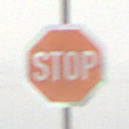
Verkehrszeichen: Stop
Umgebung: Outdoor, Nature
Tageszeit: MorningAfternoon
Wetter: Overcast
Licht: Natural
Jahreszeit: Winter
Kontrast: LowContrast